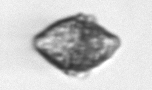
Label: Kryptoperidinium_triquetrum